Interaction volume radius: 5 \u00c5
Interaction volume height: 20 \u00c5
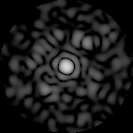
Disorder parameter: 0.8043